Question:
-- <URL> --
I used this method before and after for border.
> ::before SPORTS ::after
for ::after css
'''
display: block;
-webkit-box-sizing: border-box;
-moz-box-sizing: border-box;
box-sizing: border-box;
content: '';
border-color: inherit;
border-top: 0 solid rgba(255, 255, 255, 0);
border-bottom: 35px solid rgba(255, 255, 255, 0);
border-left: 10px solid #f54545;
-ms-box-sizing: border-box;
text-rendering: optimizeLegibility;
'''
and i tried all possible css for '::after' like -webkit-border-image, background css etc
How can achieve target design.
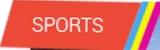
Answer: I got my solution from danko's <URL>
Below css is helpful for me
'''
background: linear-gradient(to right, #ff3333 0%, #ff3333 85%,#3399cc 85%,#3399cc 90%,#ffff66 90%, #ffff66 95%, #ff0099 95%, #ff0099 100%);
width:100%;
height:100%;
-webkit-transform:skewX(-25deg);
-webkit-backface-visibility: hidden;
'''